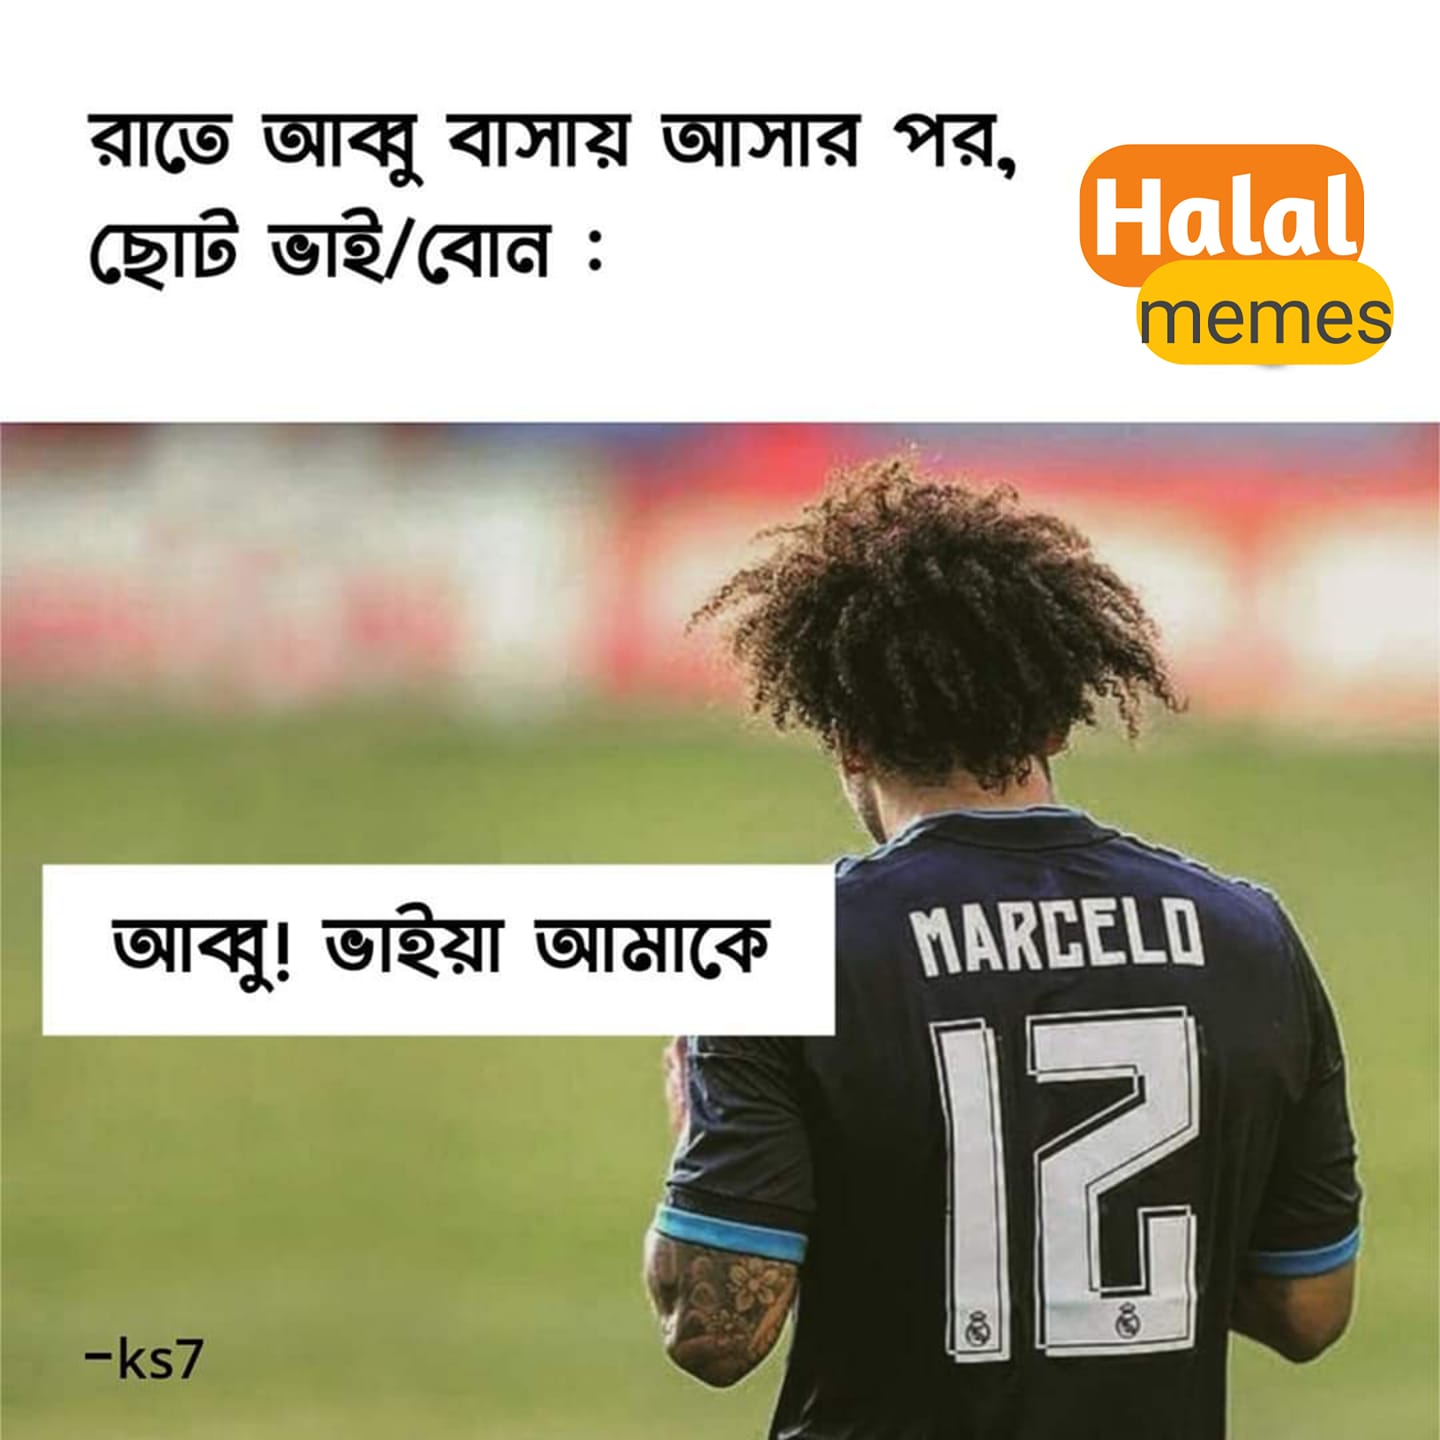
Text: রাতে আব্বু বাসায় আসার পর, ছোট ভাই/ বোন: আব্বু ! ভাইয়া আমাকে
Label: Non Hate